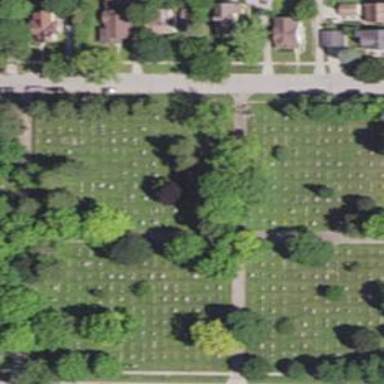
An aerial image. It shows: Cemetery.